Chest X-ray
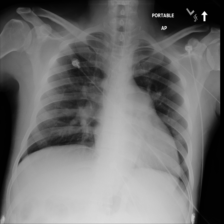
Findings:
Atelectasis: negative
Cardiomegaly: negative
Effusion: negative
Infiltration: negative
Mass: negative
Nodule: negative
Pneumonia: negative
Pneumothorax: negative
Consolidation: negative
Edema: negative
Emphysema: negative
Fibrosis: negative
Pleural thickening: negative
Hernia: negative